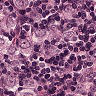
Metastatic tissue present: yes